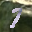
Label: 7